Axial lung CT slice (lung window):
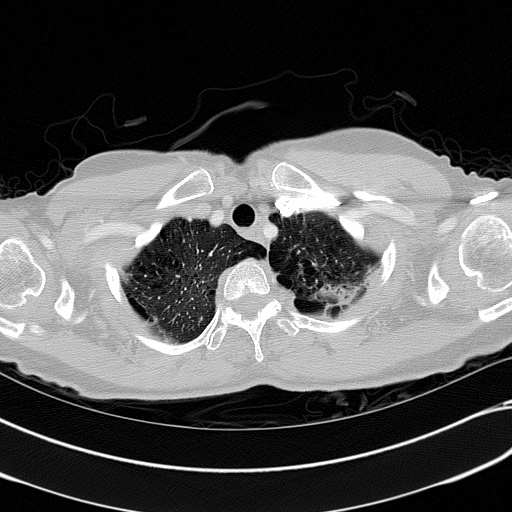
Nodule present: no